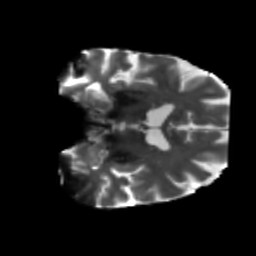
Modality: T2w
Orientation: coronal
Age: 64
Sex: male
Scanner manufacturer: siemens
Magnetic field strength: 3 T
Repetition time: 5.25 s
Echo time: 0.08 s